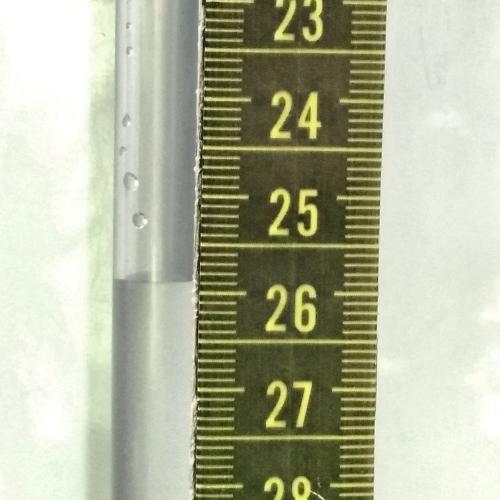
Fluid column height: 25.9 cm